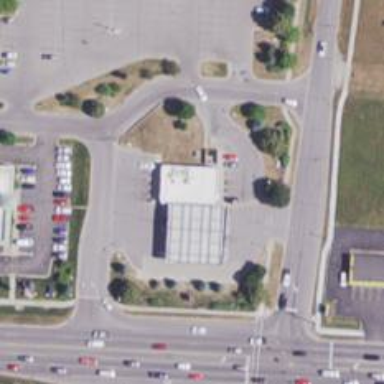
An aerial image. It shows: Convenience shop.